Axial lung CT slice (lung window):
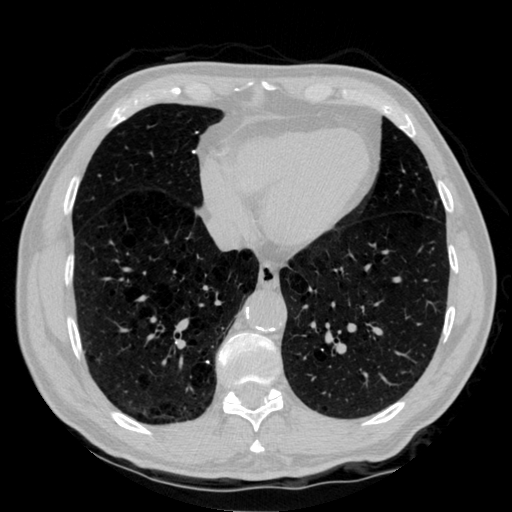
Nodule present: no